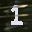
Label: 1